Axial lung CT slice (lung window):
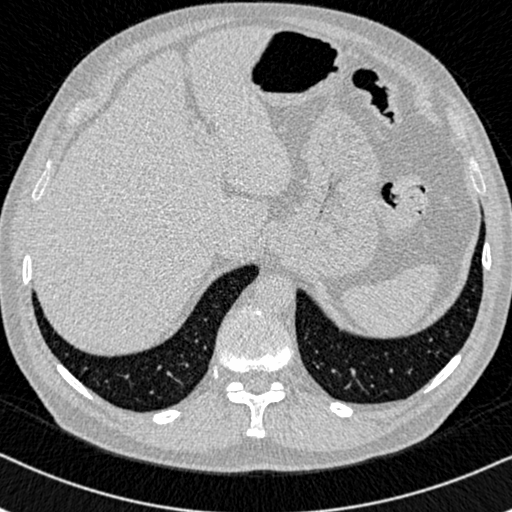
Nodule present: no